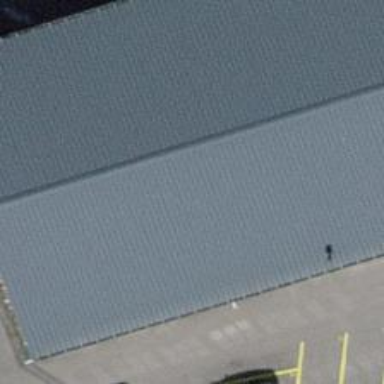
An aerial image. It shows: Car repair shop.